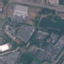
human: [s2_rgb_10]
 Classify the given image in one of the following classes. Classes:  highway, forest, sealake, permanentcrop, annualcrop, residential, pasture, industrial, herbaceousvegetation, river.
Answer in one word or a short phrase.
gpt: Industrial